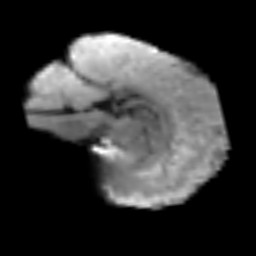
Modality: T2w
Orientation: sagittal
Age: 62
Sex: female
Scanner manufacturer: siemens
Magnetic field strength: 3 T
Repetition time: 3.2 s
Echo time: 0.081 s